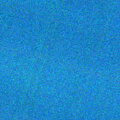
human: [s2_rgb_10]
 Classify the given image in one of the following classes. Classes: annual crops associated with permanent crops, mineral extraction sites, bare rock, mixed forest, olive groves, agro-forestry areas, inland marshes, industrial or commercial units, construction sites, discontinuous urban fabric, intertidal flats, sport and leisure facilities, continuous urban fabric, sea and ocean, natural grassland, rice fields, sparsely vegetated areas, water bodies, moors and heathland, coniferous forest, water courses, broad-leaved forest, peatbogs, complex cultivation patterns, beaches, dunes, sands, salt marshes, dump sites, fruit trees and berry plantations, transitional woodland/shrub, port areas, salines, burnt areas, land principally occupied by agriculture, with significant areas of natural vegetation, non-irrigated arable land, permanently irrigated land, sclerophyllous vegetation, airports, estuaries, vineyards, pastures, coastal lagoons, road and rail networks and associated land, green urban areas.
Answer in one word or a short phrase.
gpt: sea and ocean